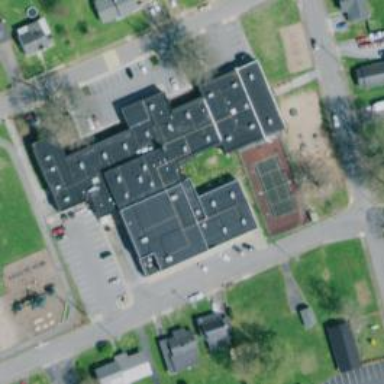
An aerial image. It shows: School.